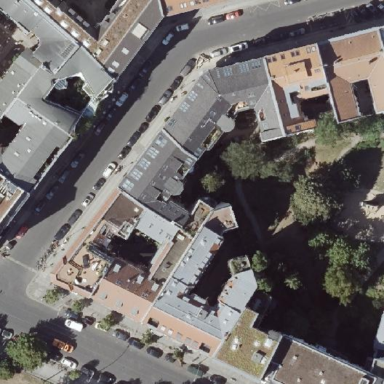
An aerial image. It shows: Residential building.